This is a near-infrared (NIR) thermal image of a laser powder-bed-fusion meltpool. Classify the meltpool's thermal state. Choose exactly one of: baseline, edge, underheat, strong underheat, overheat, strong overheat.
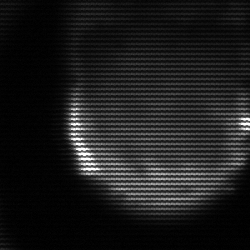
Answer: edge